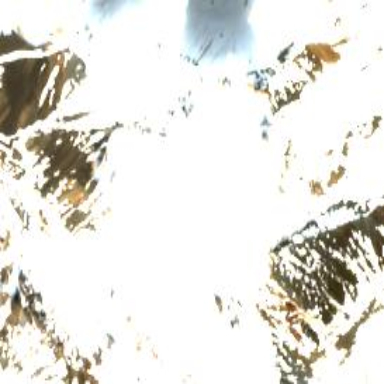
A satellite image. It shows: Majestic glacier in the distance.